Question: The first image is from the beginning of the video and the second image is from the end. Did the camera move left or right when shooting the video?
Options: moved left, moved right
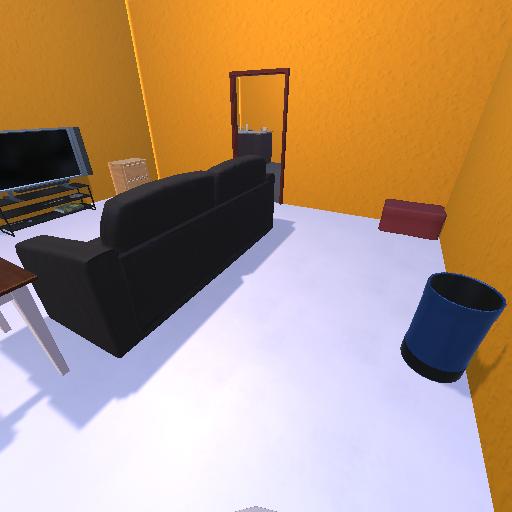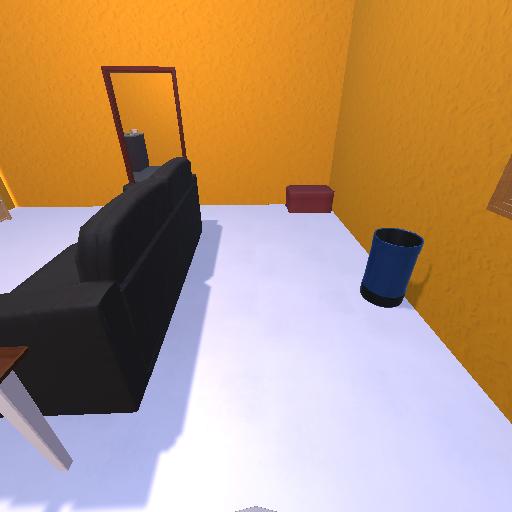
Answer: moved left